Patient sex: M
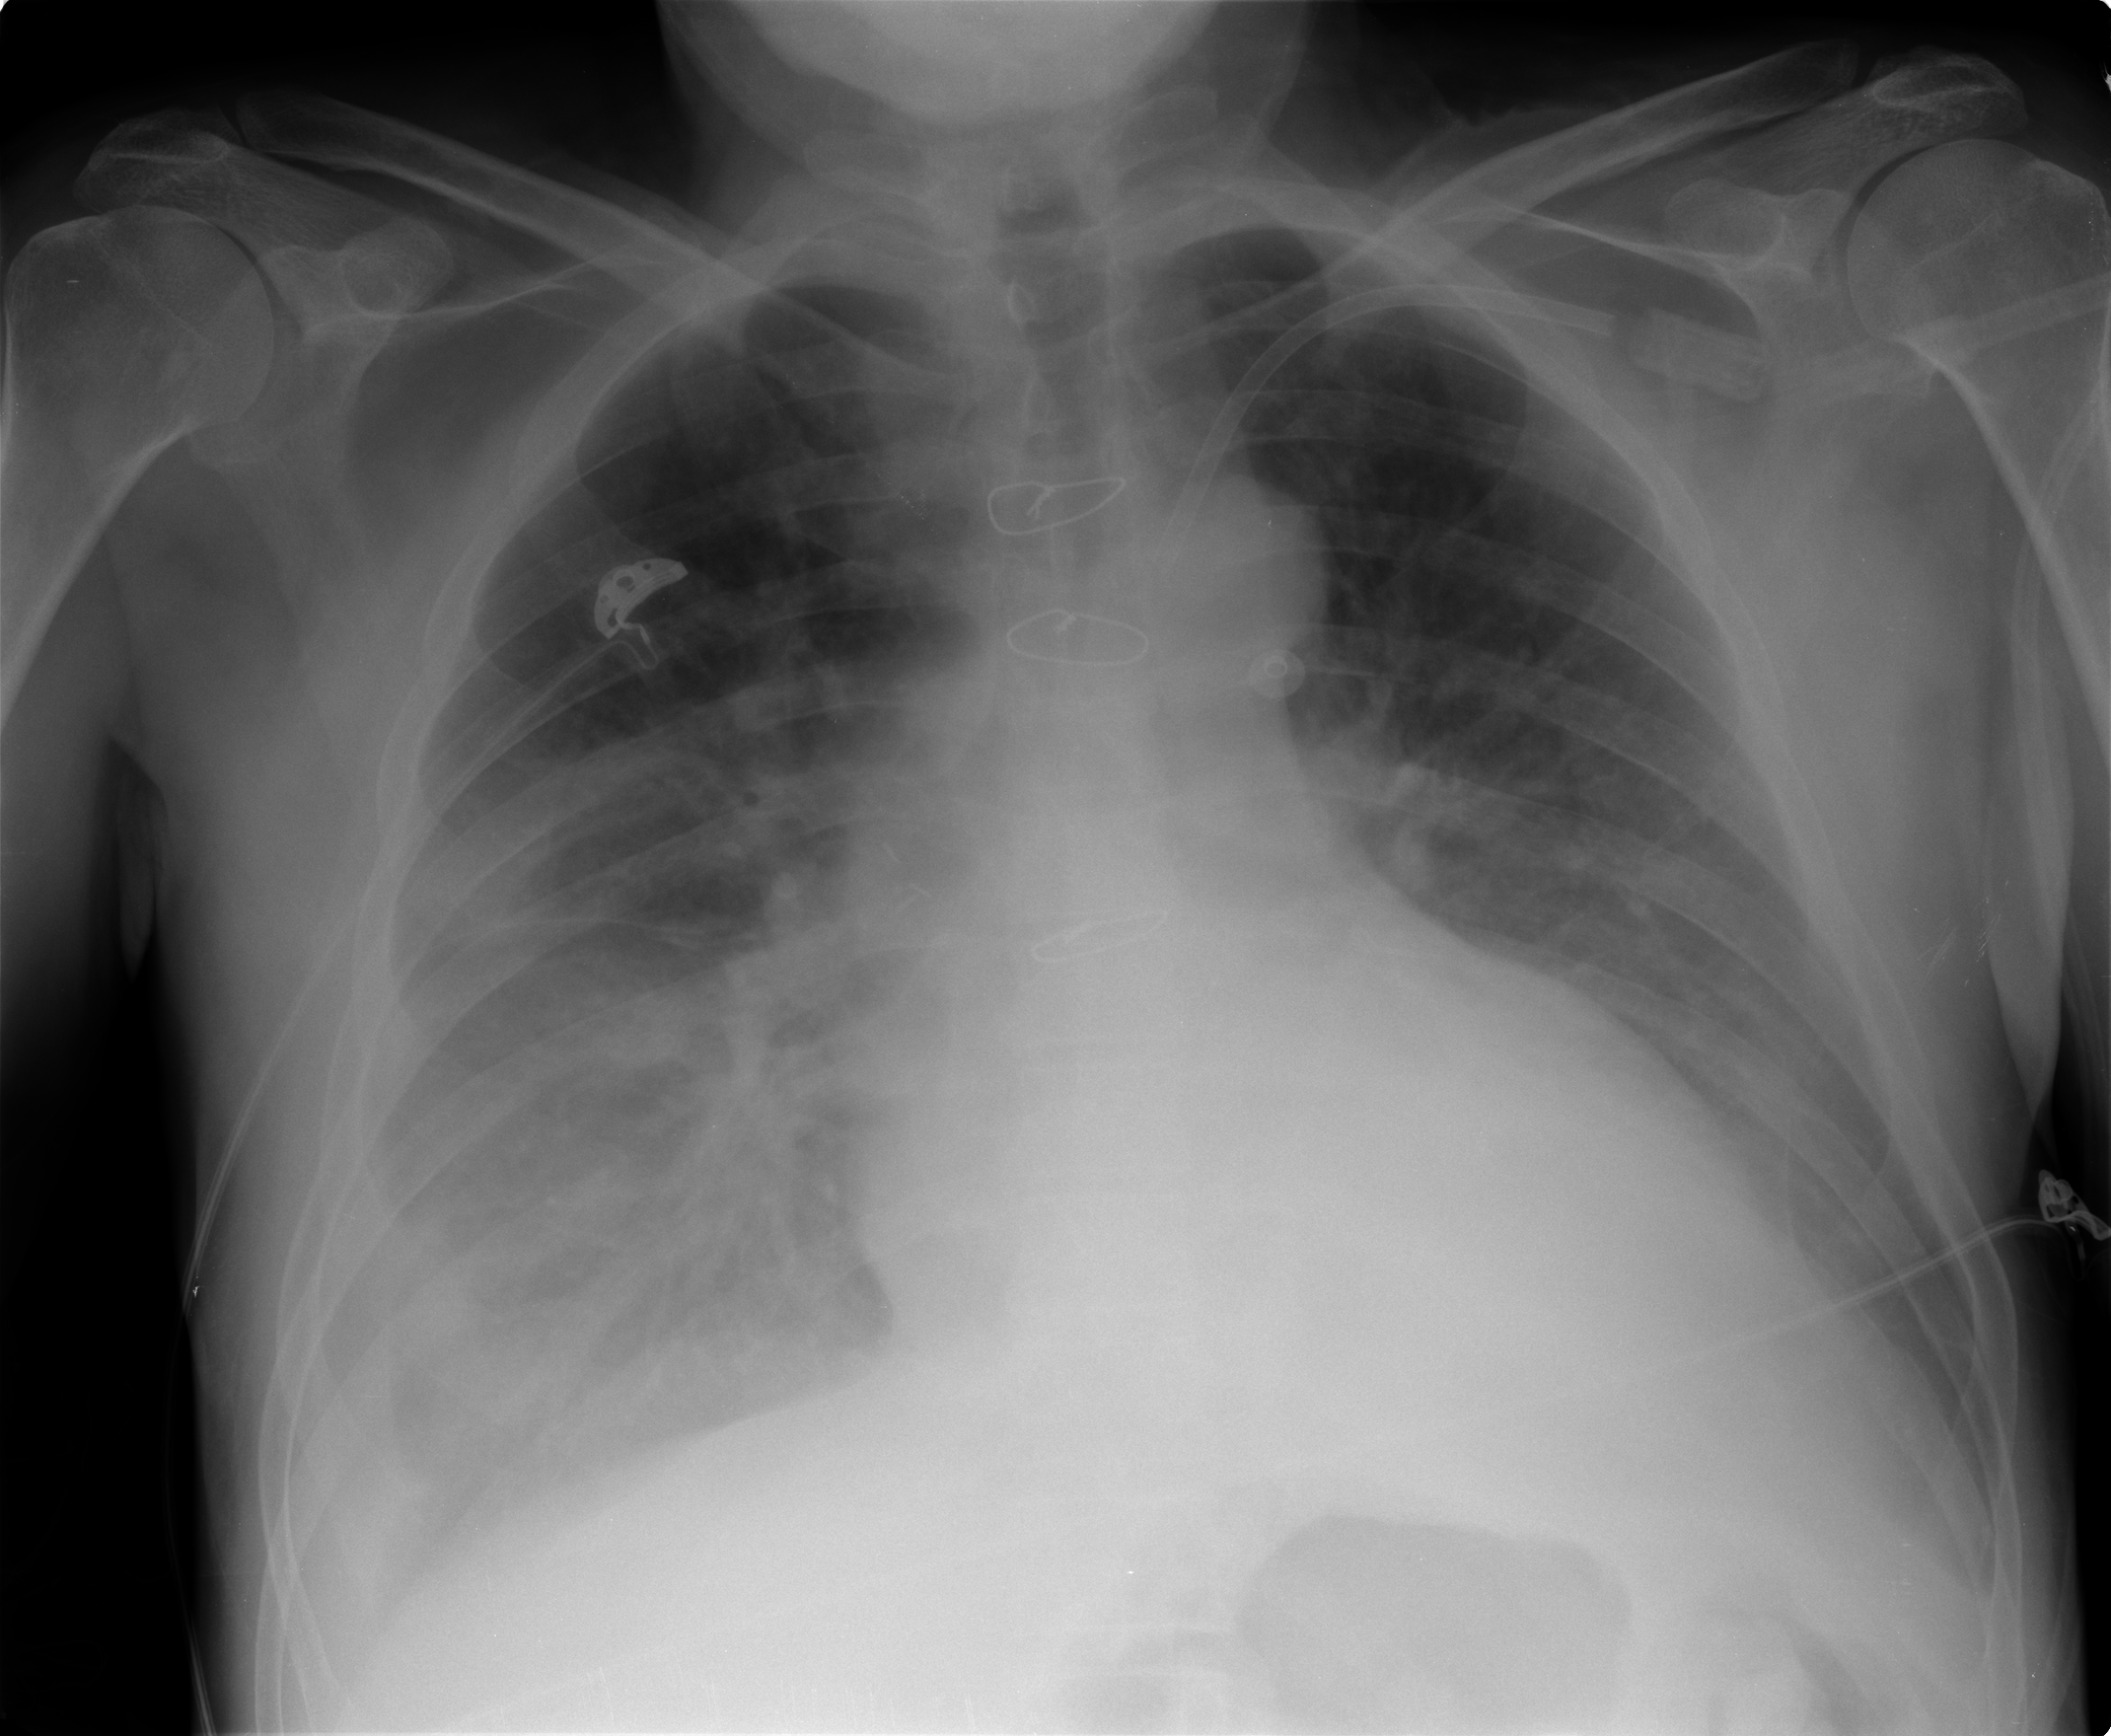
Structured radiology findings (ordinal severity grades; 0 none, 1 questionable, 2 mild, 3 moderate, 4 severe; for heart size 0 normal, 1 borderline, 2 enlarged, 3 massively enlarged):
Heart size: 2
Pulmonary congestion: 2
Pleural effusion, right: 3
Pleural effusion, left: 2
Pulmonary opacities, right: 2
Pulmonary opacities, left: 0
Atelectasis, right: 3
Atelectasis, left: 3